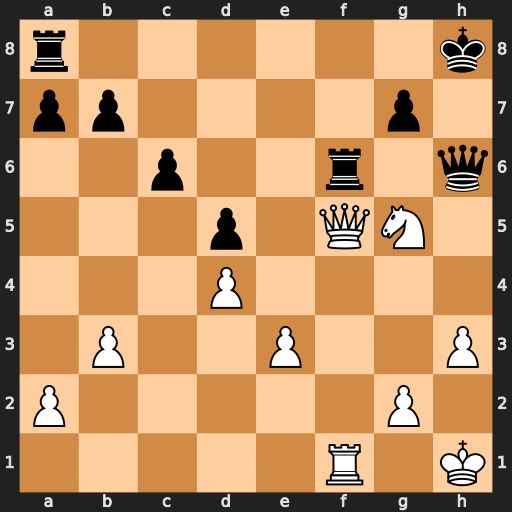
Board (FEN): r6k/pp4p1/2p2r1q/3p1QN1/3P4/1P2P2P/P5P1/5R1K
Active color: w
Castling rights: -
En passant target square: -
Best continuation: Nf7+ Rxf7 Qxf7